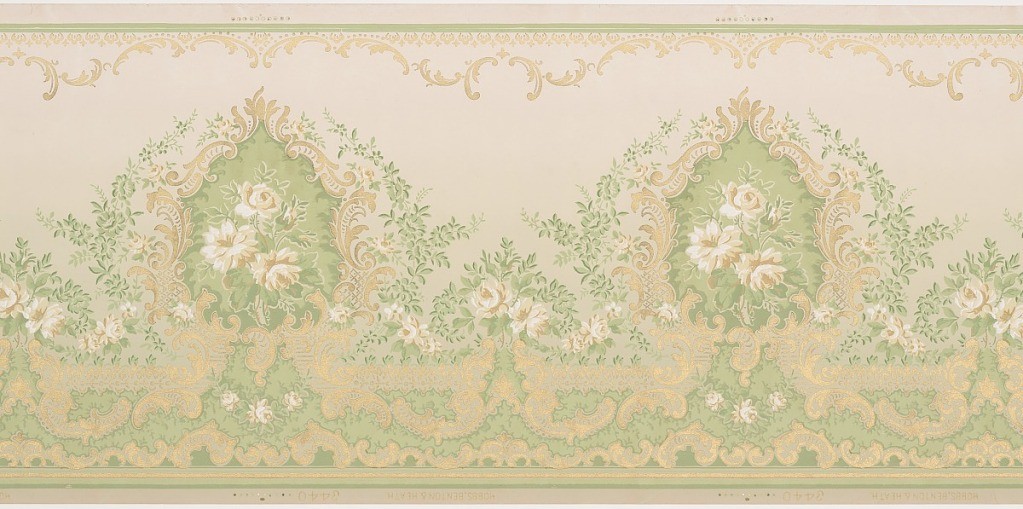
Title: Frieze
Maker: Hobbs, Benton & Heath, Hoboken, New Jersey
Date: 1905–1915
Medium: Machine-printed paper
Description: Pattern of large medallions outlined in gilt rinceaux with centralized white rose and leaf bouquets. Outside medallion are branches and wild flowers. In between each medallion lies a smaller rose bouquet. A border of gilt scrolls rests at the base of this design. printed in gilt, white, pale yellow and pea green on a cream ground.